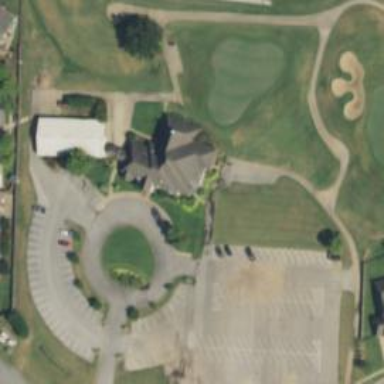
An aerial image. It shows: Service road designated as golf cart path.